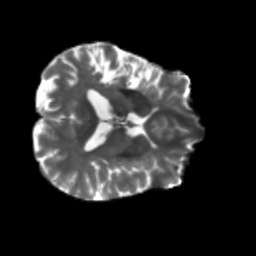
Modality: T2w
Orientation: axial
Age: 58
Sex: male
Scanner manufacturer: siemens
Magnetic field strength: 3 T
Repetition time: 5.25 s
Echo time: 0.08 s